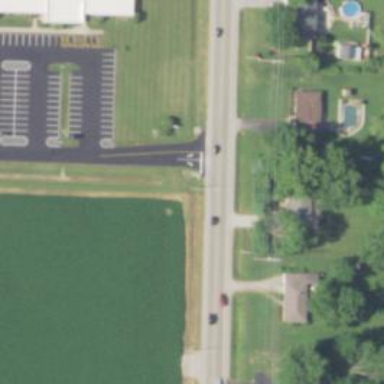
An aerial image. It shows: Road with stop sign.